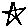
Label: star